Question: I know the code might not be well formatted but I want the button (last tag) to always appear in front
of all other views if the description is long the button disappears.
I'm using scrollView and if any long text appears but this makes the button go down the screen.
'''
<RelativeLayout
android:layout_width="match_parent"
android:layout_height="0dp"
android:layout_weight="1"
android:gravity="center|bottom"
android:orientation="vertical">
<Button
android:layout_gravity="bottom|end"
android:id="@+id/cart_button"
android:layout_width="250dp"
android:layout_height="55dp"
android:layout_marginBottom="10dp"
android:iconTint="@color/black"
android:elevation="6dp"
android:text="ADD TO CART"
android:textAppearance="?attr/textAppearanceButton"
android:textColor="#28022E"
android:textSize="20sp"
app:backgroundTint="#F6F2FA"
app:elevation="10dp"
app:rippleColor="#FFF"
app:shapeAppearance="?attr/shapeAppearanceSmallComponent"
app:strokeColor="#0000"
app:strokeWidth="10dp" />
</RelativeLayout>
'''

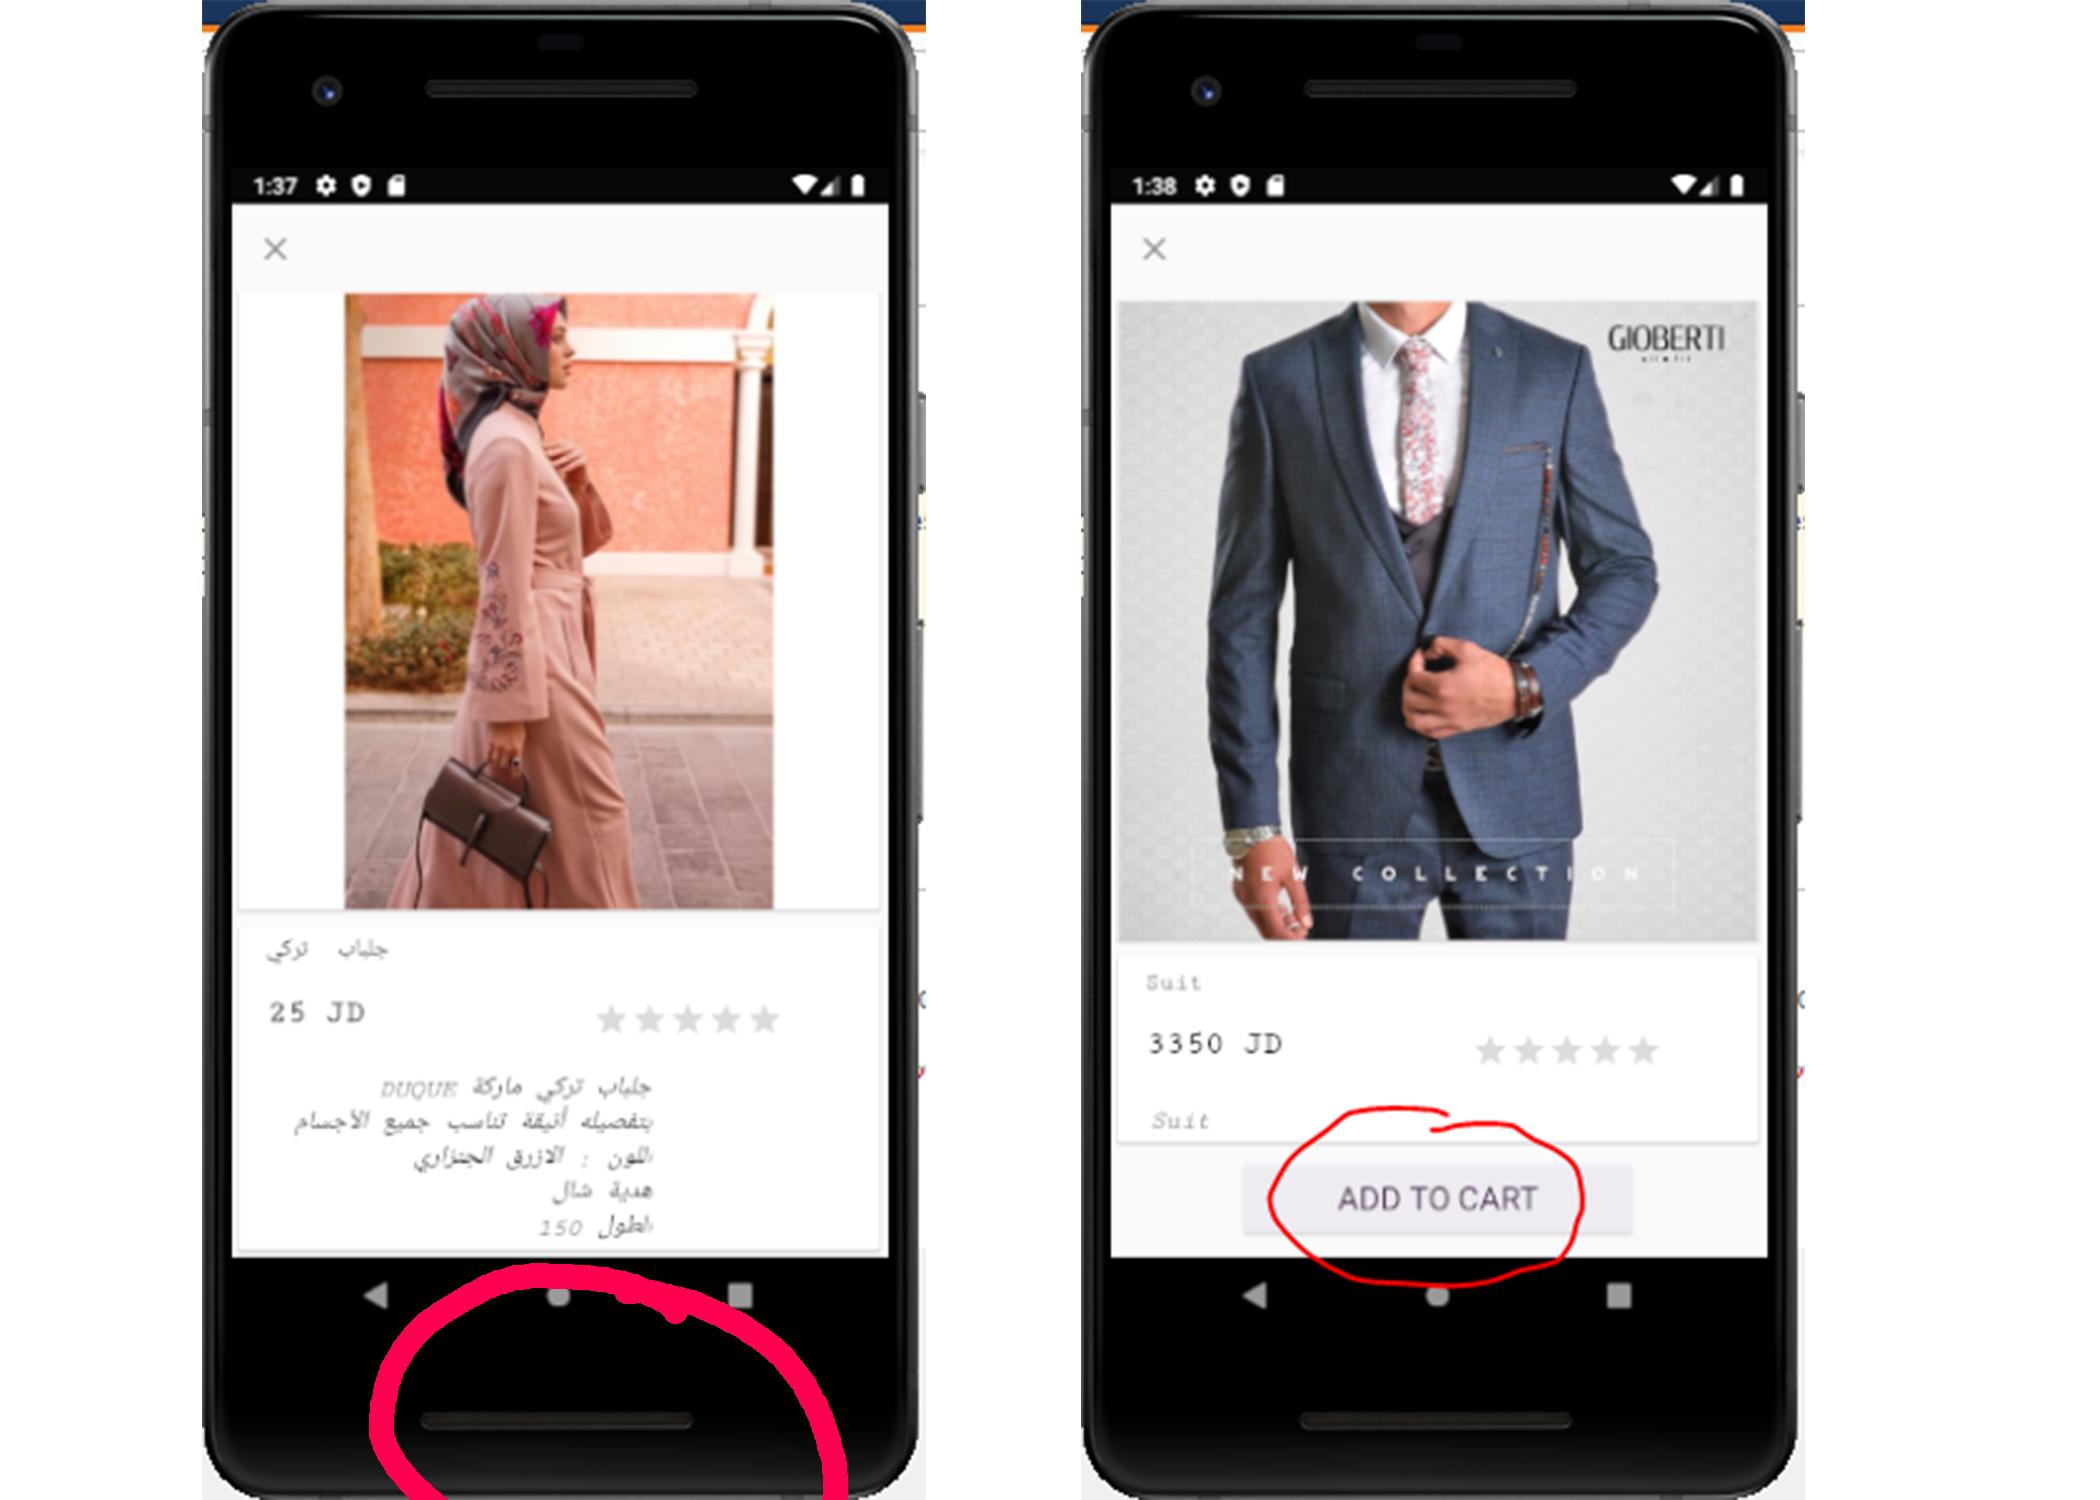
Answer: Take your button out of scrollview.
something like :
'''
<RelativeLayout
android:layout_width="match_parent"
android:layout_height="match_parent"
>
<ScrollView
android:layout_width="match_parent"
android:layout_height="wrap_content">
// content that you wants to scroll
</ScrollView>
<Button alignParentBottom="true"
android:layout_width="match_parent"
android:layout_height="wrap_content" />
</RelativeLayout>
'''